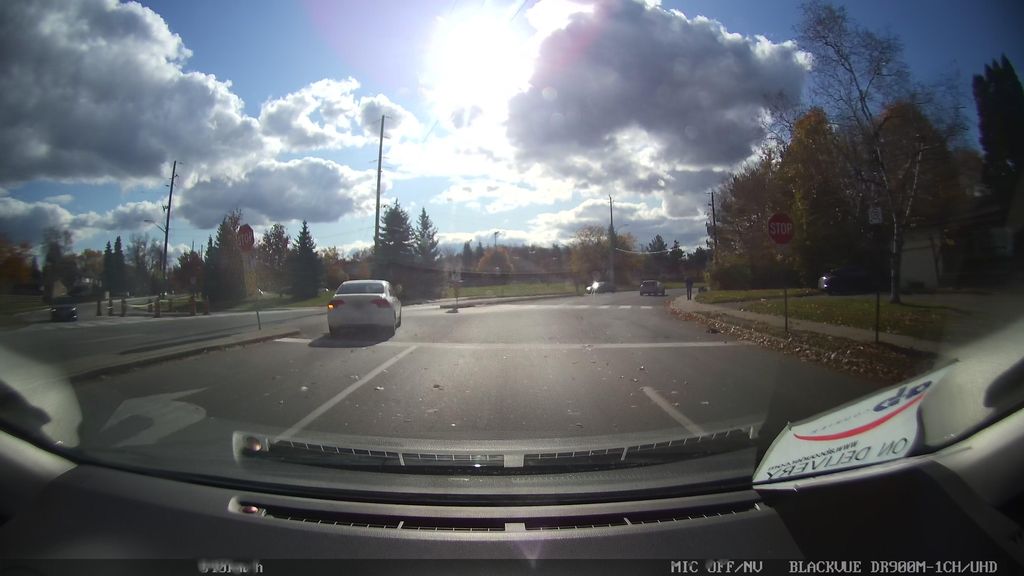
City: toronto